Question: I have these tables:
I am trying to get the 'article_id, article_name, article_title, article_description' and 'article_date' from 'articles' and 'username' from 'users' by using a connecting table, 'user_articles'.
I have tried this code:
'''
SELECT E.article_id, E.article_title, E.article_description, E.article_date, u.username
FROM articles AS E, users as u
INNER JOIN user_articles as A ON A.article_id = E.article_id
INNER JOIN users as u2 ON u2.user_id = A.user_id
WHERE E.article_status = 1
'''
And I am getting this error message:
'''
Msg 4104, Level 16, State 1, Line 3
The multi-part identifier "E.article_id" could not be bound.
'''

I am using SQL Server 2012 Express.
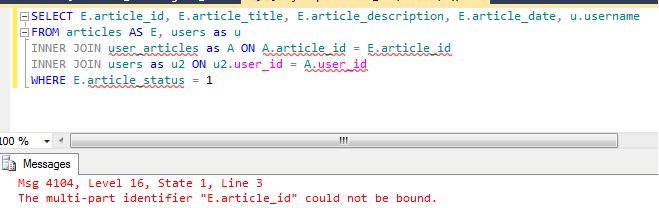
Answer: You can not select from one table and apply a join on the other. Try this query:
'''
SELECT E.article_id, E.article_title, E.article_description, E.article_date, u.username
FROM articles AS E
INNER JOIN user_articles as A ON A.article_id = E.article_id
INNER JOIN users as u ON u.user_id = A.user_id
WHERE E.article_status = 1
'''